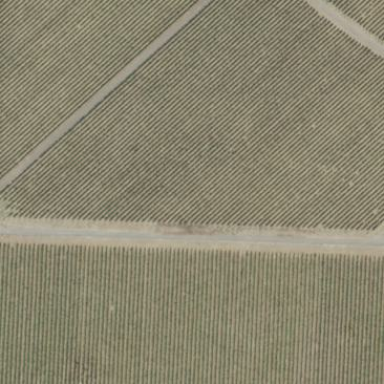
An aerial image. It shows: Vineyard with grape crops.